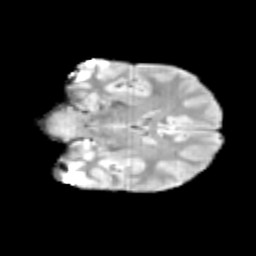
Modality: T2w
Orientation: coronal
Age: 11
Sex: male
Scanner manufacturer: siemens
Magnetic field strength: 3 T
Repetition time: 3.8 s
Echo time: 0.07 s